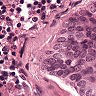
Metastatic tissue present: yes